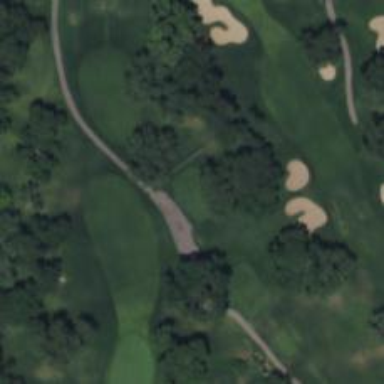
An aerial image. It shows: Golf tee.